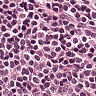
Metastatic tissue present: no